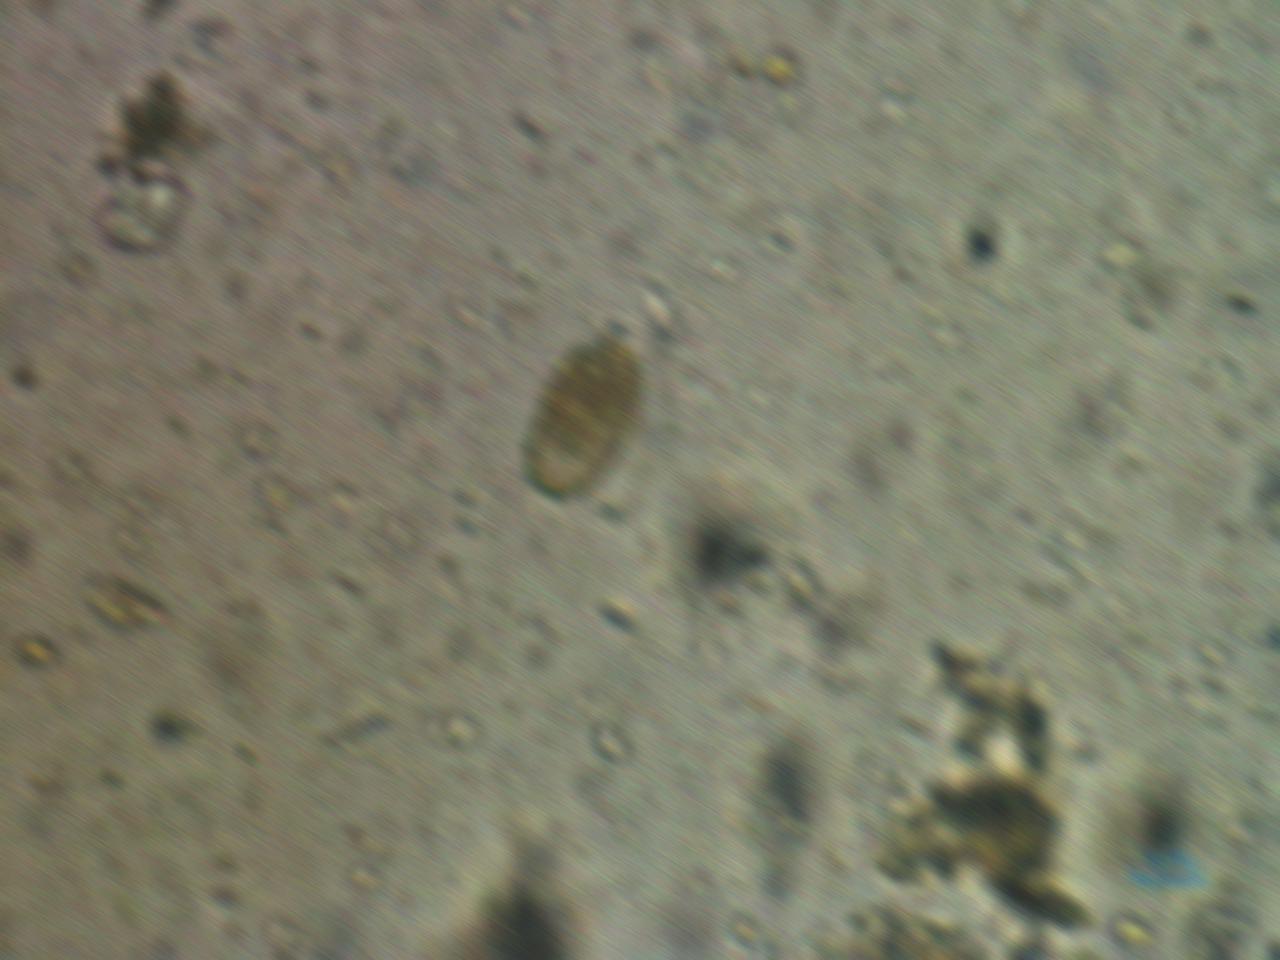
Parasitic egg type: Capillaria philippinensis